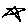
Label: star